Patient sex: M
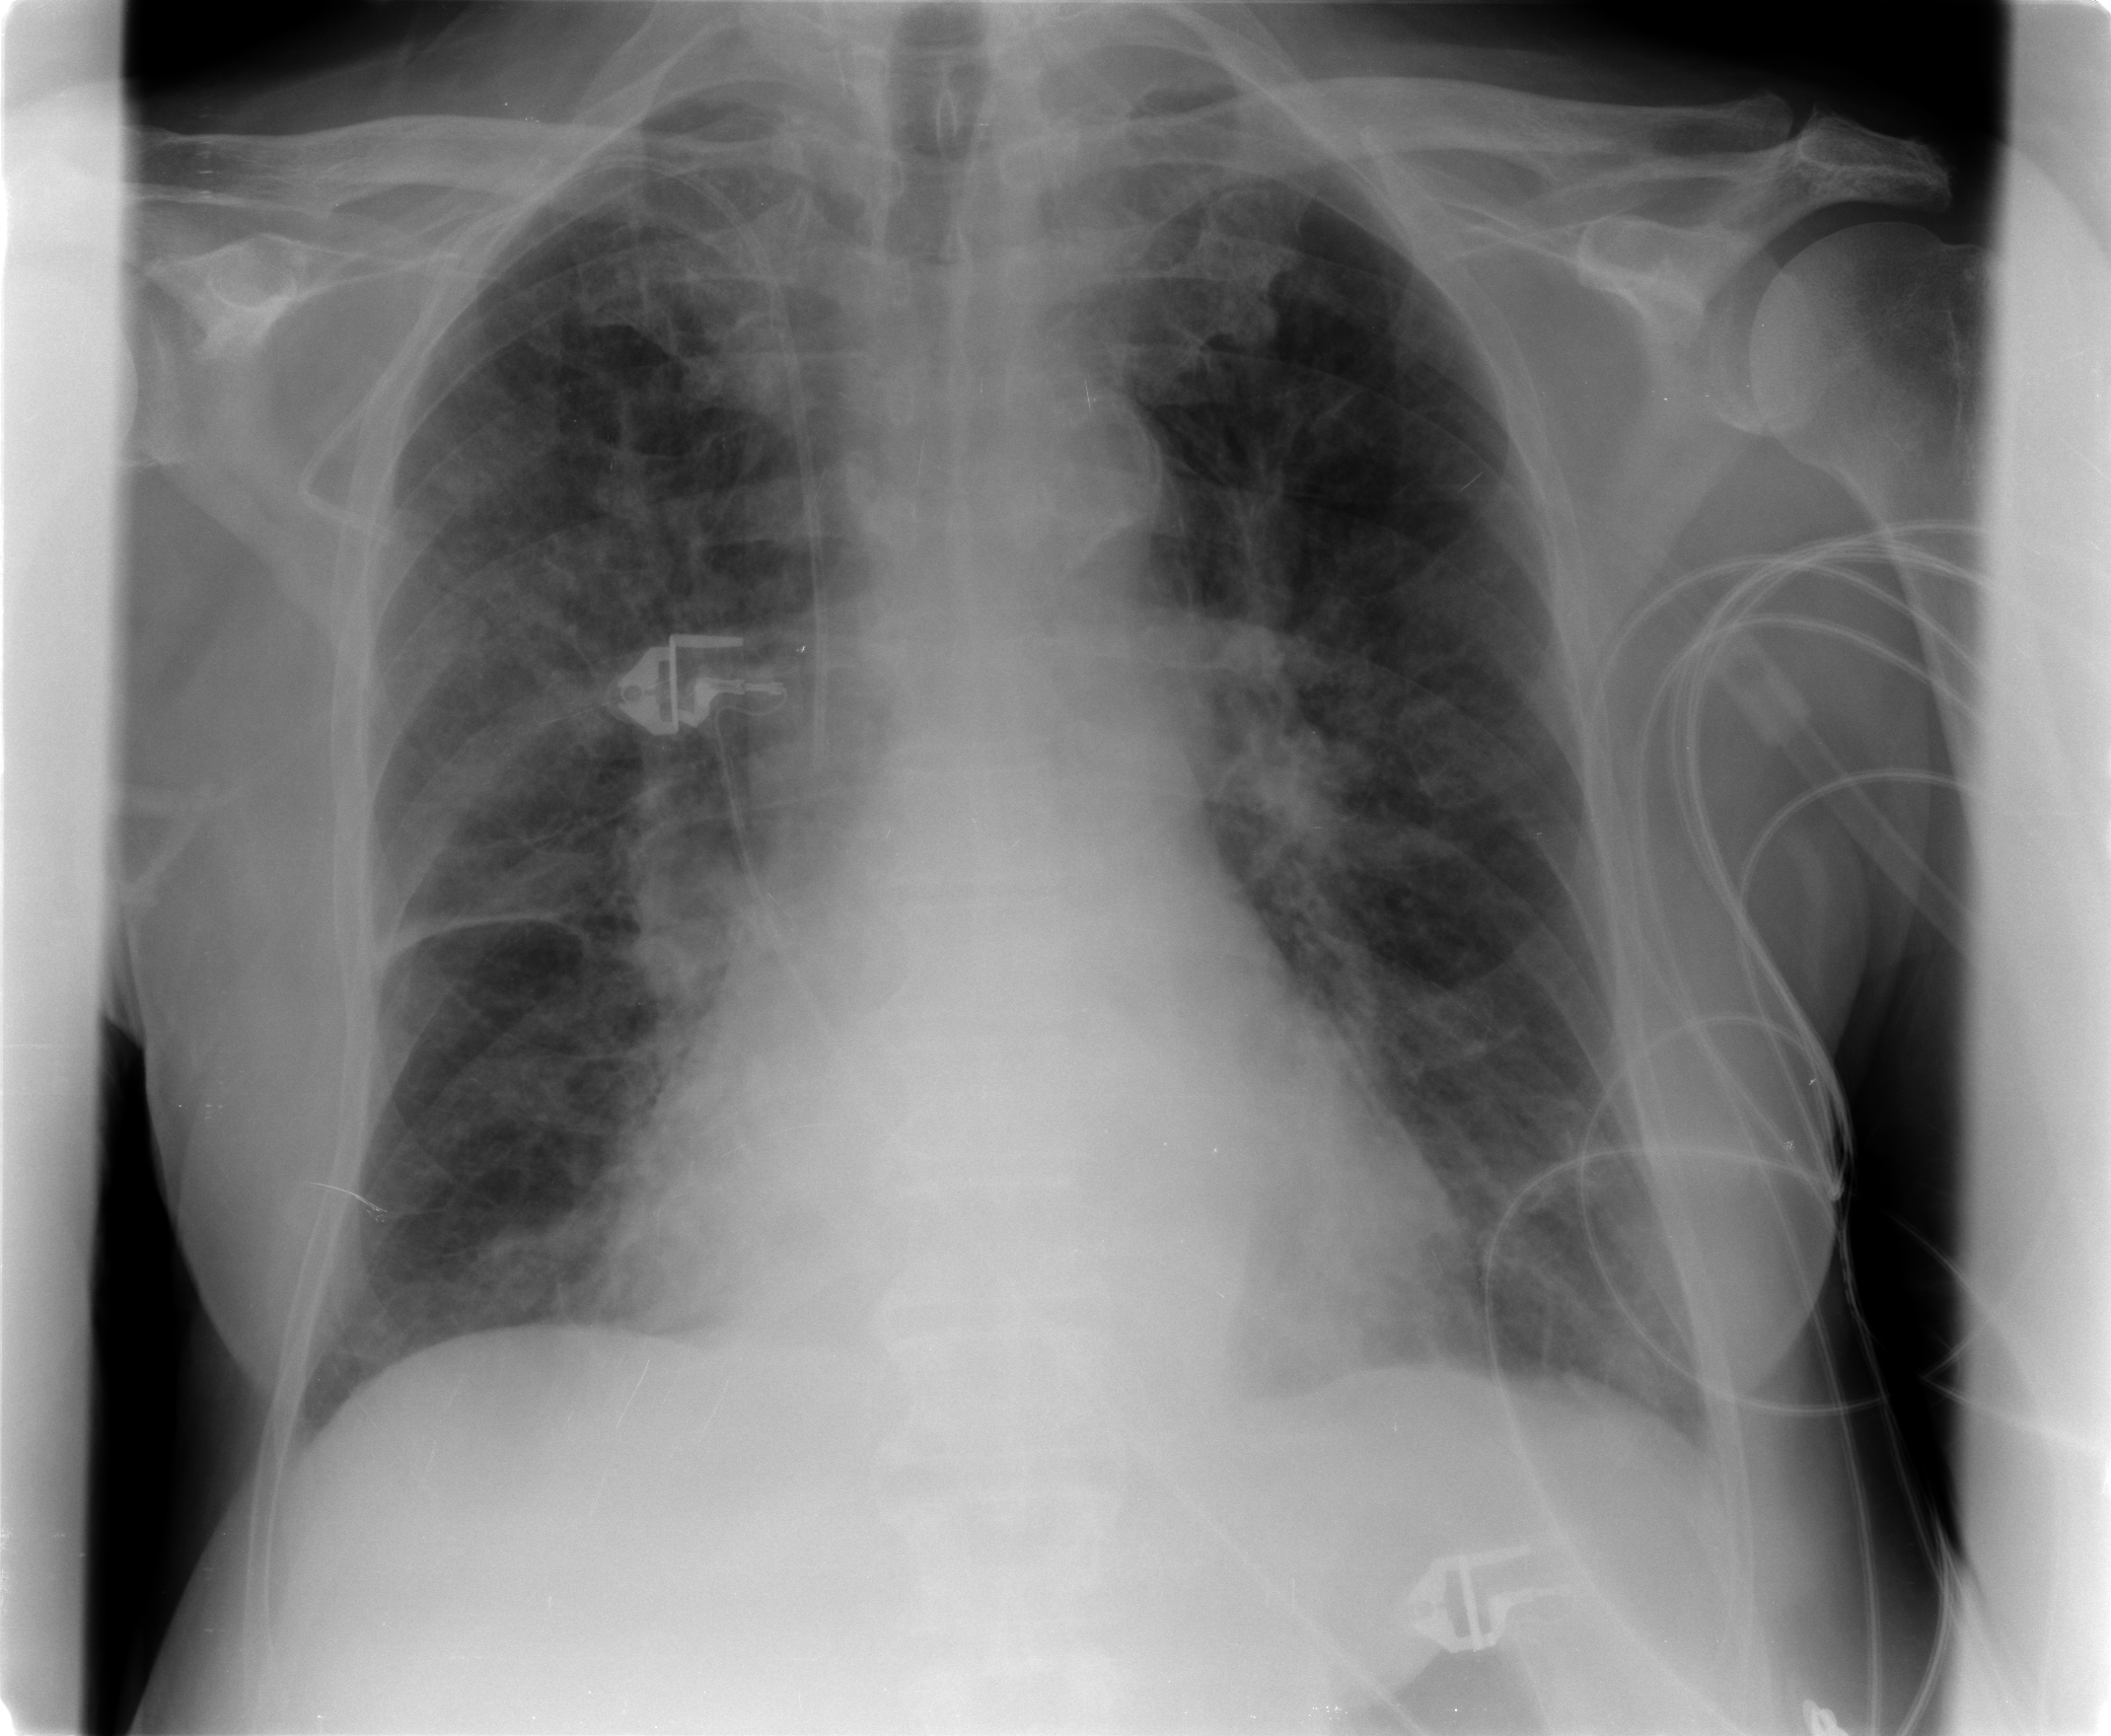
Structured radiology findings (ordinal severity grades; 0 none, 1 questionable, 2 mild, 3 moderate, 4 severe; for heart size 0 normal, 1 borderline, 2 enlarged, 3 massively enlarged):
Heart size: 1
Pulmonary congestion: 2
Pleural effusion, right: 2
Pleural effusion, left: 0
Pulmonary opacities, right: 2
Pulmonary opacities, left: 2
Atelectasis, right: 2
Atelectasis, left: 2